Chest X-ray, PA view. Patient: 50 years old, sex F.
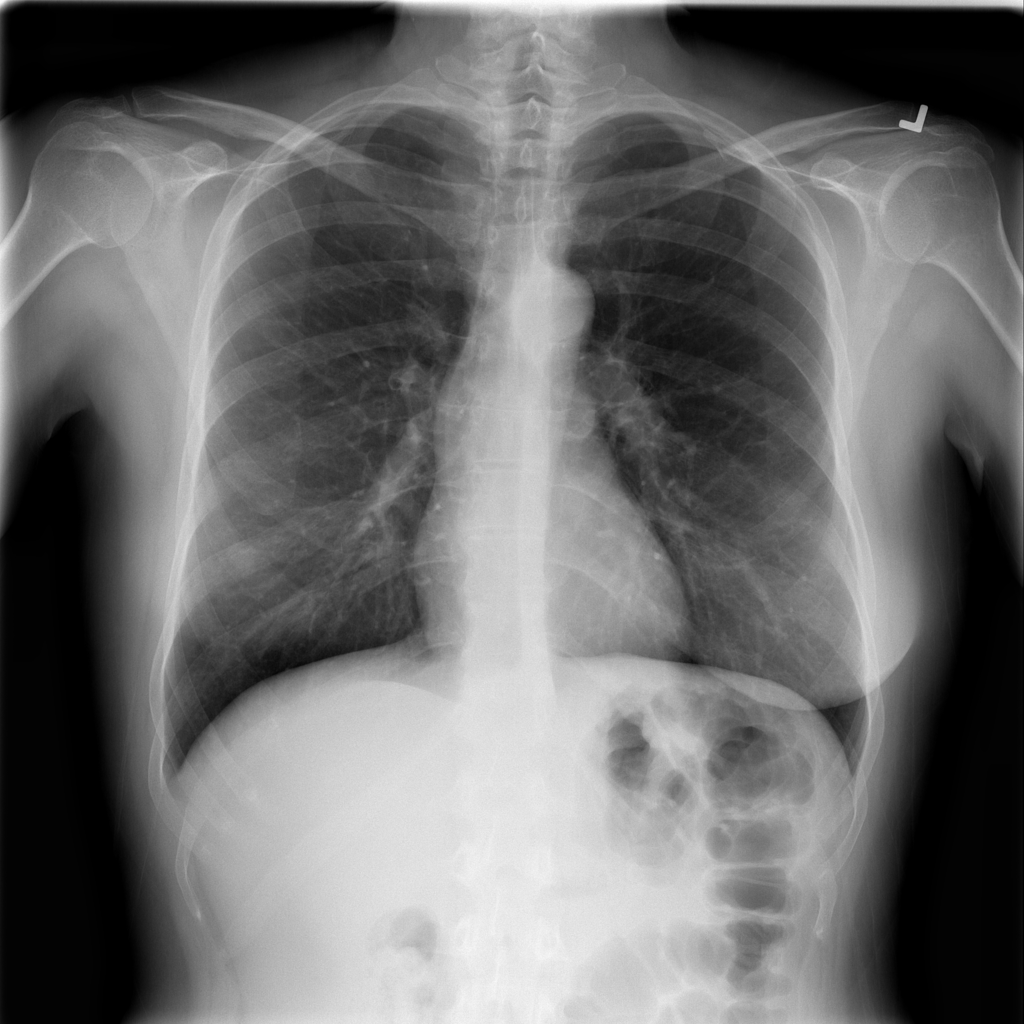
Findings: Infiltration, Nodule